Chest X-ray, AP view. Patient: 49 years old, sex M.
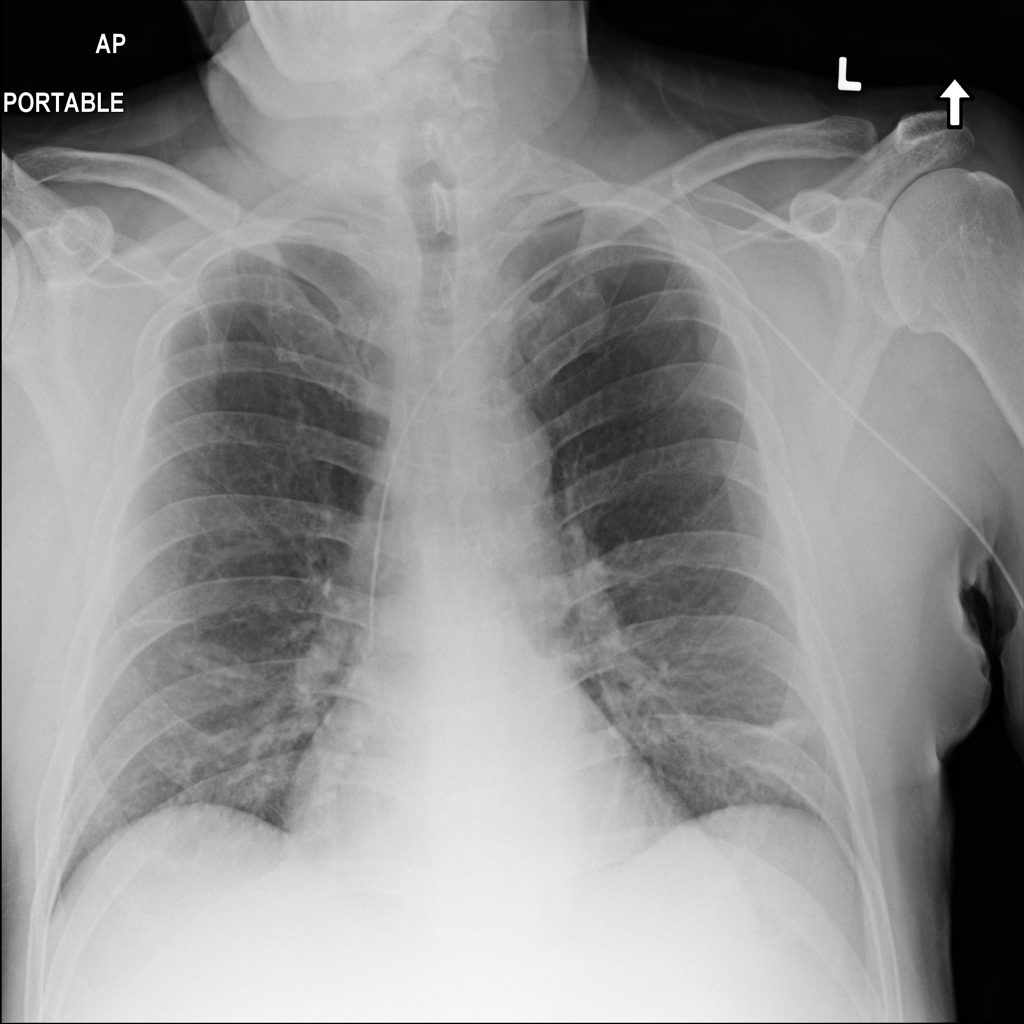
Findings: Atelectasis